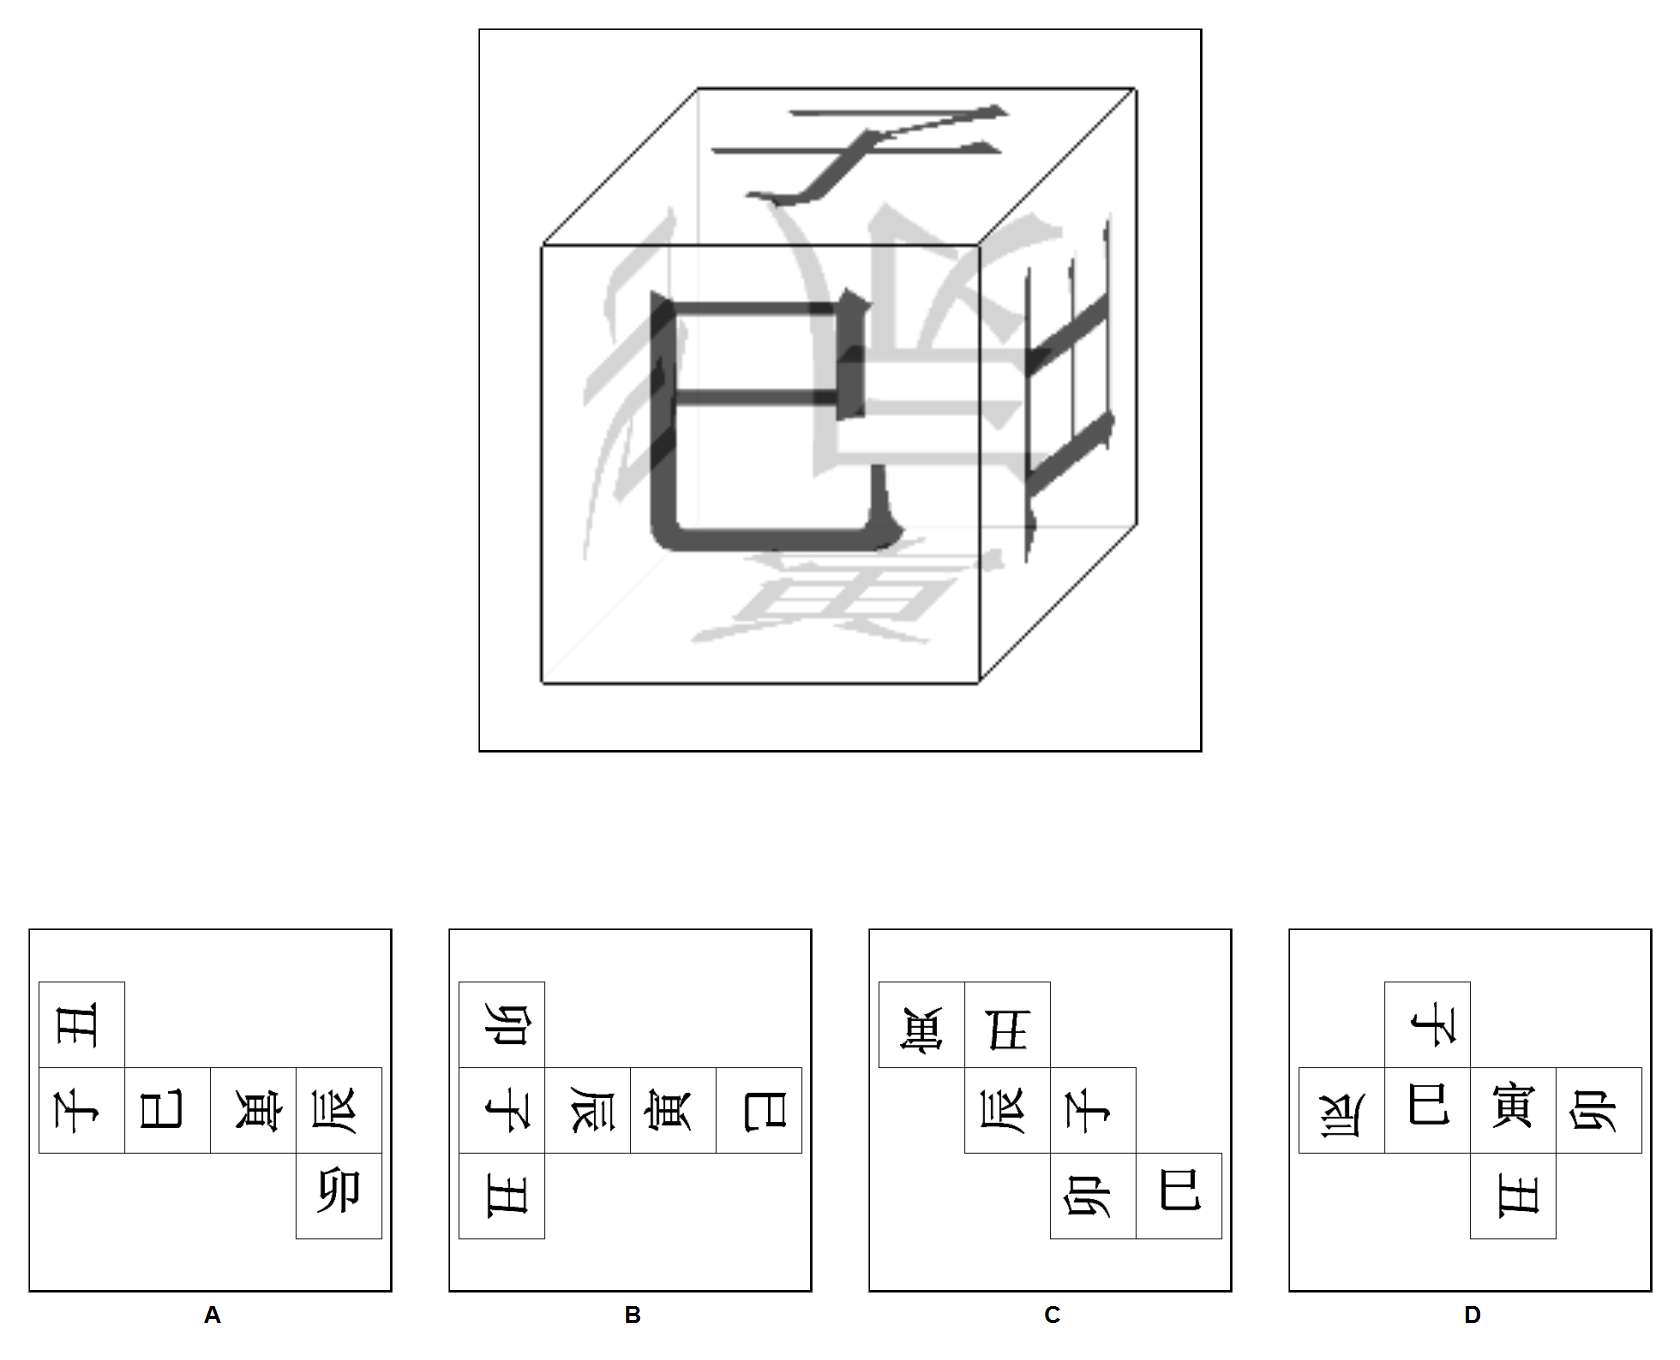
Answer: D